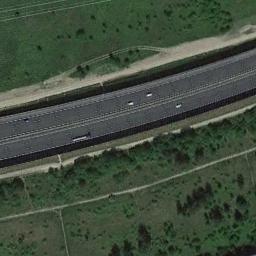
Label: freeway